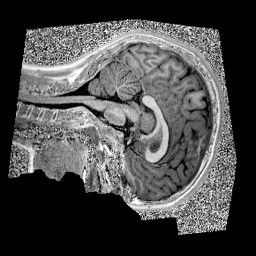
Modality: UNIT1
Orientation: sagittal
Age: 12
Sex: male
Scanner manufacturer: siemens
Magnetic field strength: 3 T
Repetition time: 4 s
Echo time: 0.00299 s